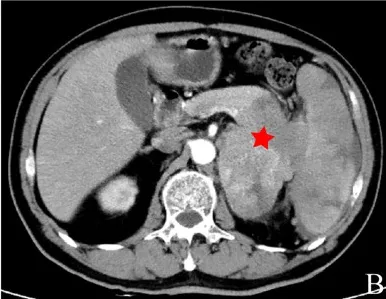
Images of abdominal computed tomography and 3D visualization reconstruction, macroscopic specimen after multivisceral resection. Arterial phase.
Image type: radiology (ct)